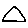
Label: triangle